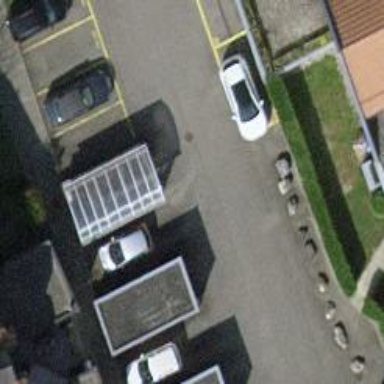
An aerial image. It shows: Road serving as parking aisle.